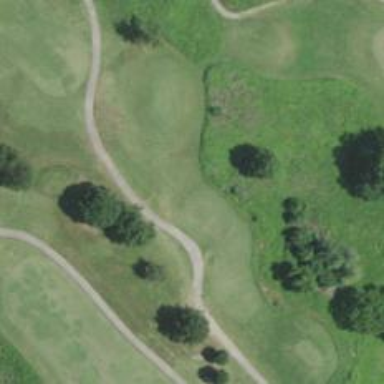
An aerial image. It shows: Golf tee.